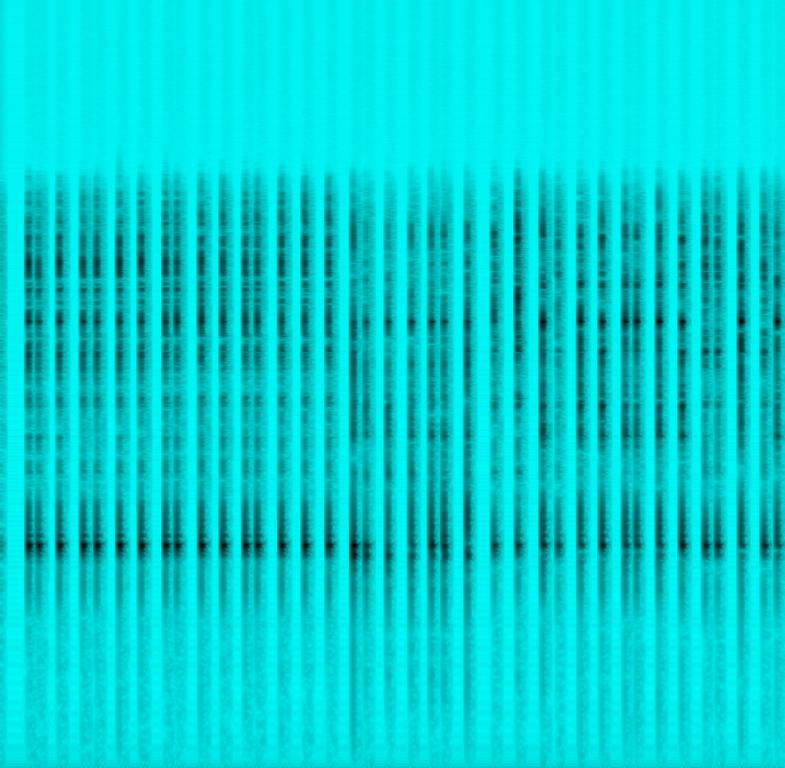
The low quality recording features plastic percussion hits. The recording is noisy and in mono, as it was probably recorded with a phone.